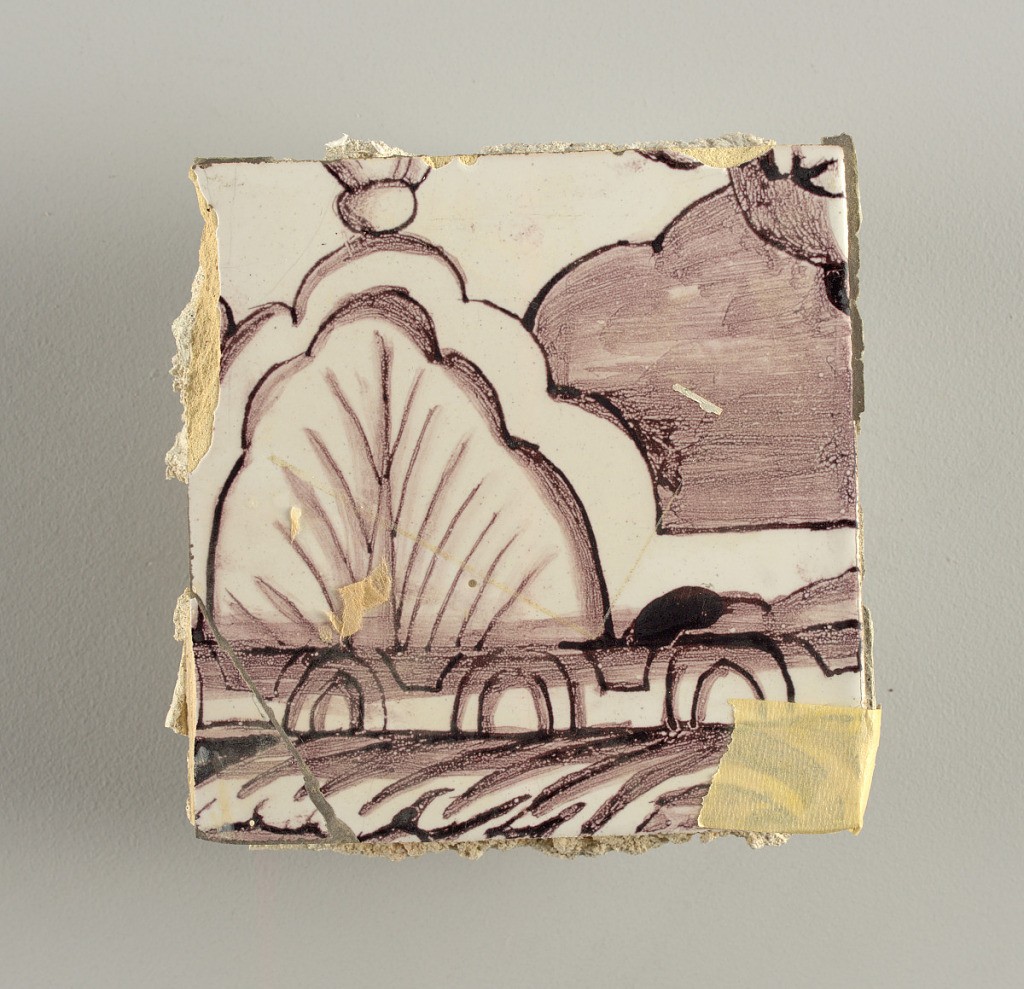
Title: Wall facing
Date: ca. 1725
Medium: Tin-glazed earthenware, underglaze
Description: Horizontal rectangle.  Thirty-seven tiles wide and twenty-one high with opening for door or window nineteen and one-half tiles high and twelve wide.  To left and right of opening, centered canopy above. Left, woman representing Hope, right, a sculputure urn.  Centered above opening, a mascaron.  Arabesque design of foliage.